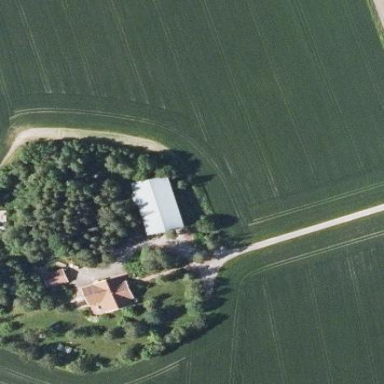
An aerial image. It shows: Farmyard area.